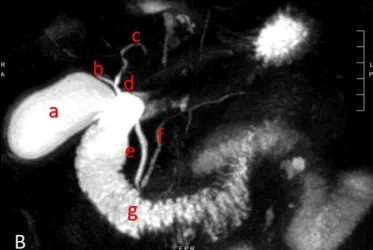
(B) MRCP image showing gallbladder (a), right hepatic duct (b), left hepatic duct (c), common hepatic duct (d), common bile duct (e), pancreatic duct (f), and duodenum (g). The cystic duct is obscured by the small intestine. . MRCP: Magnetic resonance cholangiopancreatography.
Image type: radiology (mri)